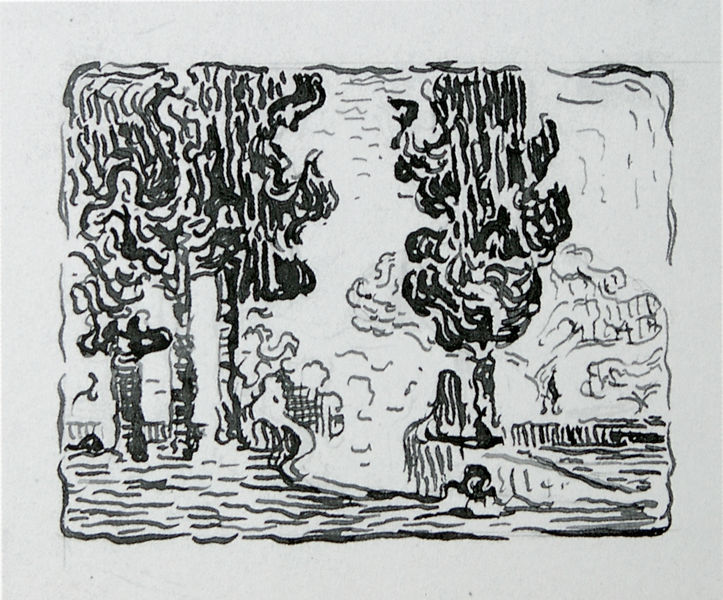
Titel: Croquis à la plume - Saint-Tropez. Les cyprès de Sainte Anne, Federzeichnung - Saint-Tropez. Die Zypressen von St. Anne
Künstler: Paul Signac
Standort: Paris
Institution: Musée du Louvre
Schlagwörter: baum, berg, felsen, gemälde, himmel, laub, schatten, wasser, weiß, wolken, aquarell, baumstämme, bäume, fluss, landschaft, see, ufer, frau, grau, hintergrund, licht, schwarz, skizze, zeichnung, park, weg, wiese, wolke, zaun, mensch, rahmen, feld, horizont, natur, stamm, strauch, brücke, brüstung, gewässer, kanal, blatt, umrandung, zypressen, bewegt, sommer, wellen, papier, rahmung, studie, abstrakt, mauer, grafik, graphik, klein, linien, herbst, van gogh, rand, auto, baumkronen, striche, tusche, gogh, linie, munch, linear, schwimmen, druck, schwarz weiss, schrafur, strich, entwurf, pinsel, tinte, vincent van gogh, signac, gerahmt, wellenform, kurvig, schwimmer, tuschezeichnung, auqarell, kleinformat, is, züngelnd